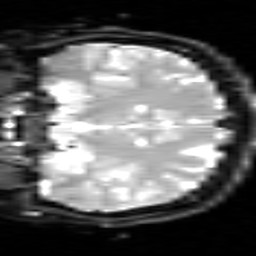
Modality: inplaneT2
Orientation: coronal
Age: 20
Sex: female